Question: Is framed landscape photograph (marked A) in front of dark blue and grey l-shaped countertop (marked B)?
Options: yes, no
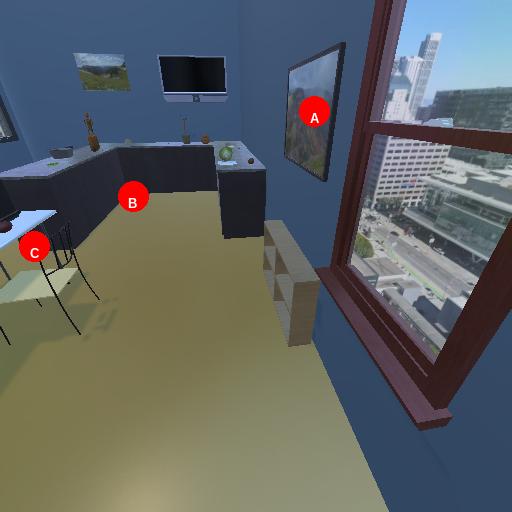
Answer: yes